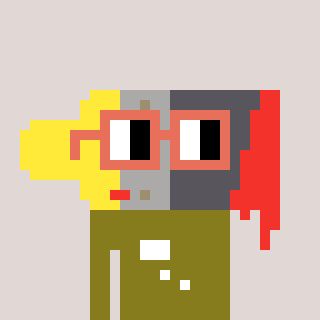
a pixel art character with square orange glasses, a paintbrush-shaped head and a gunk-colored body on a warm background